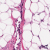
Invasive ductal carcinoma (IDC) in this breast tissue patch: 0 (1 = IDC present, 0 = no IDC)